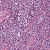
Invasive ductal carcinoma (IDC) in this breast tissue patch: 1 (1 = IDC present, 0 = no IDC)